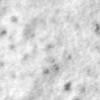
Label: no_change